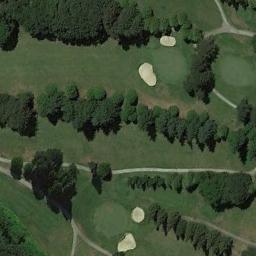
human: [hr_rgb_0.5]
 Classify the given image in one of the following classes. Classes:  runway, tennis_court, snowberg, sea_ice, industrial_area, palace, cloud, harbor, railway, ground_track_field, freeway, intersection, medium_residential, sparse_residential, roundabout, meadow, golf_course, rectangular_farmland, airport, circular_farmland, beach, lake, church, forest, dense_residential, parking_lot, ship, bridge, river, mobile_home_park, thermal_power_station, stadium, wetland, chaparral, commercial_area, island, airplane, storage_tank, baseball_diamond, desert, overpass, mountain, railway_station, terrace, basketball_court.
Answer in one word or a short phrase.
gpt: golf_course